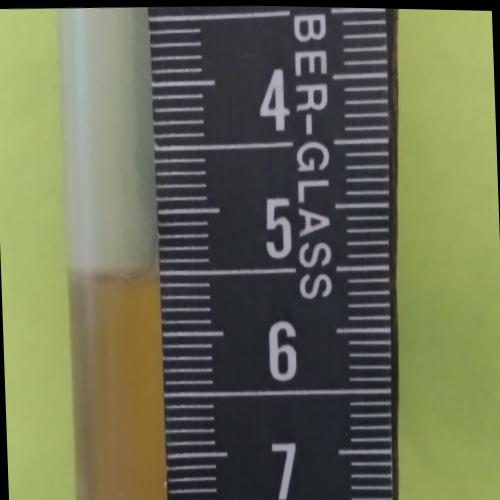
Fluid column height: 5.5 cm